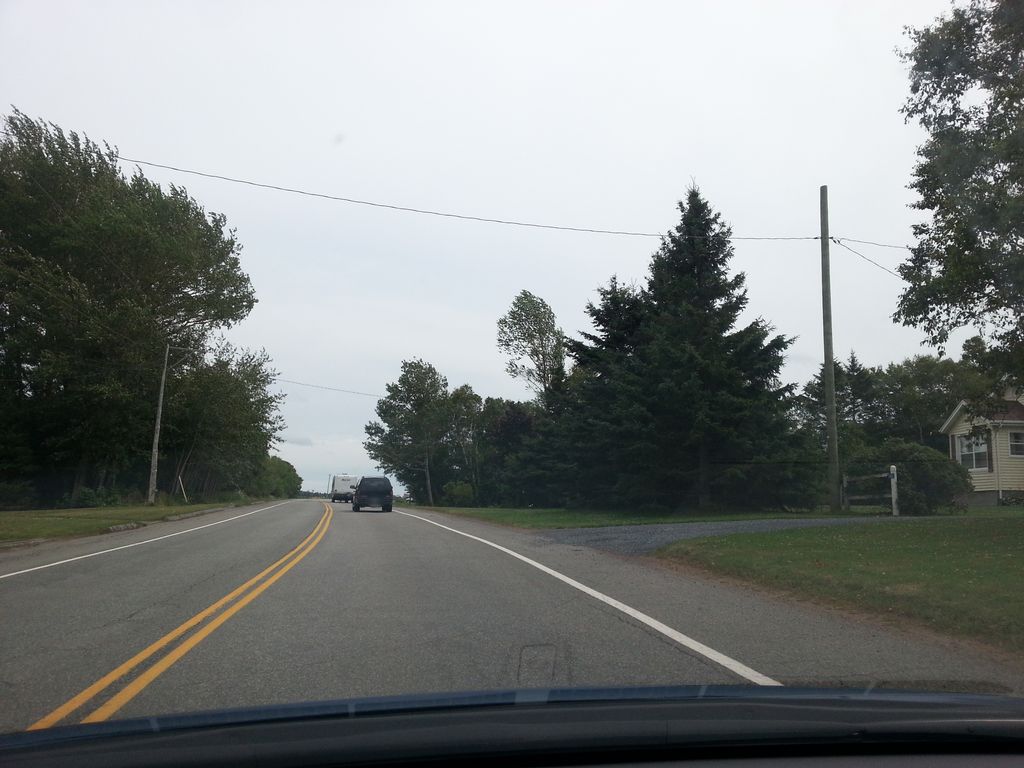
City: charlottetown